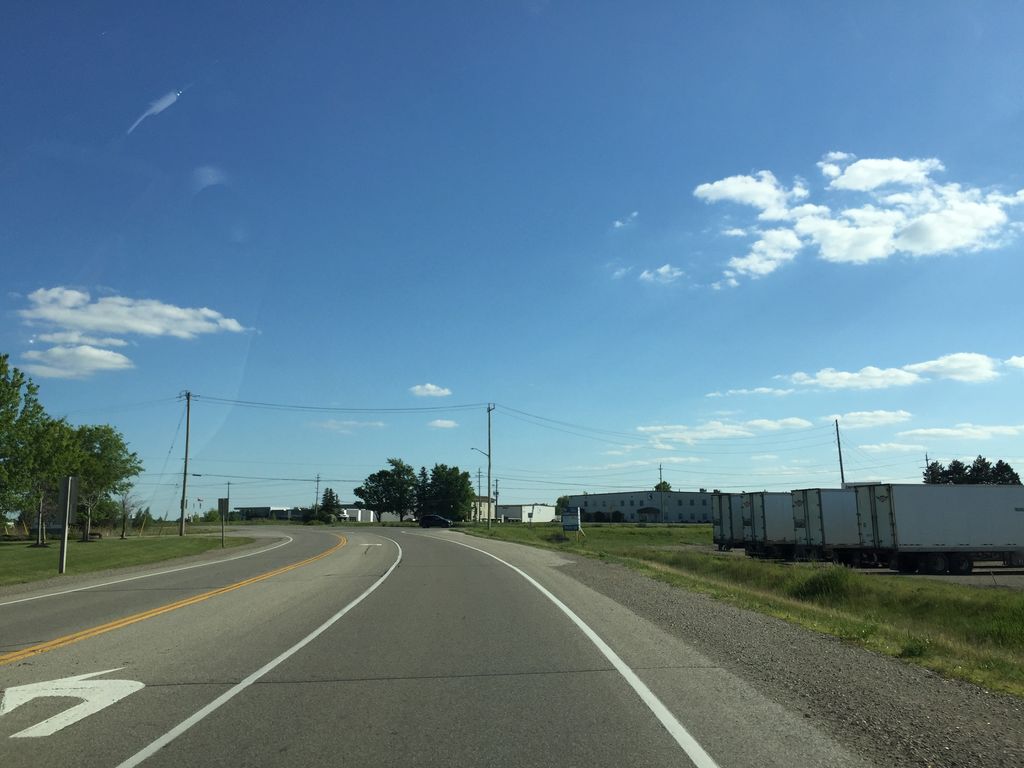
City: kitchener-waterloo